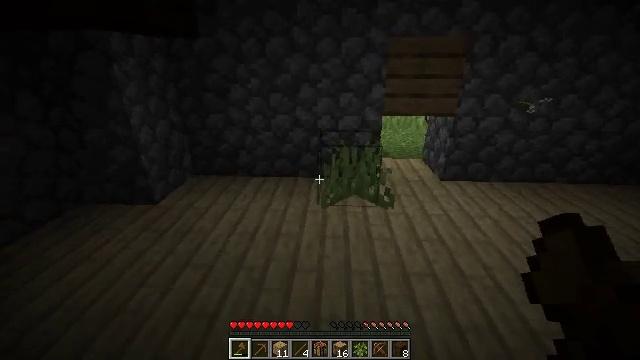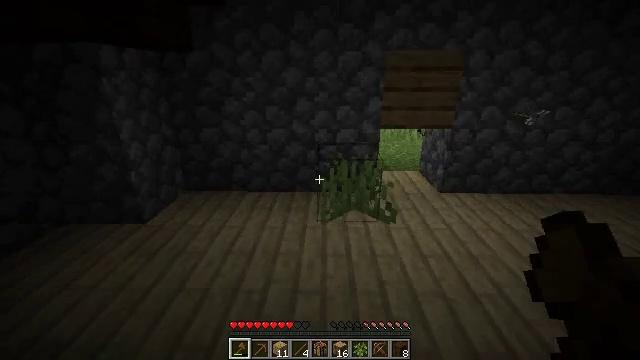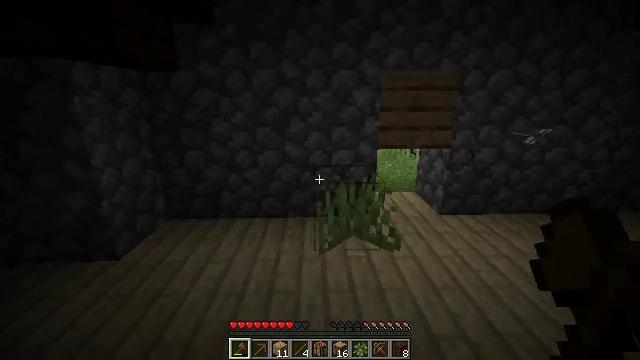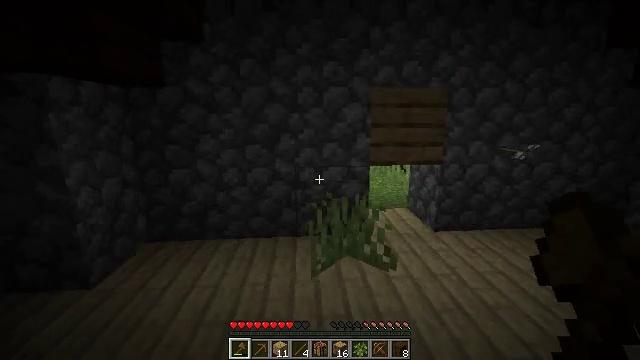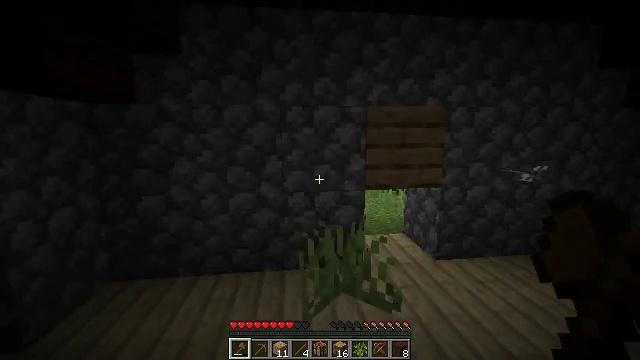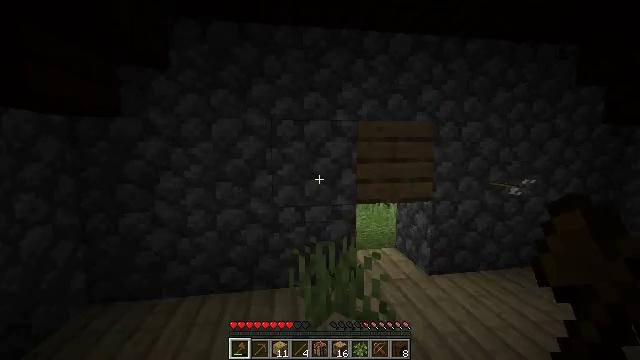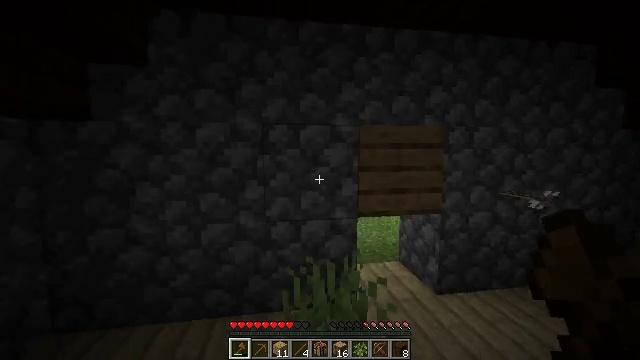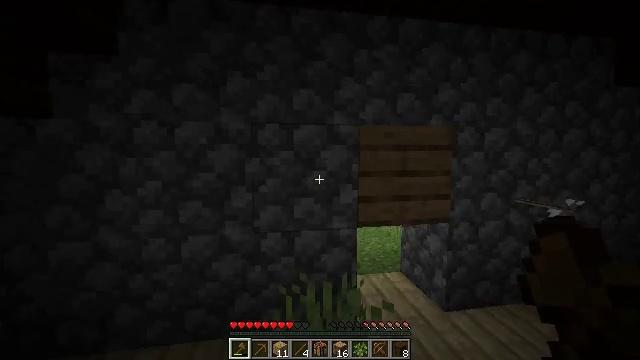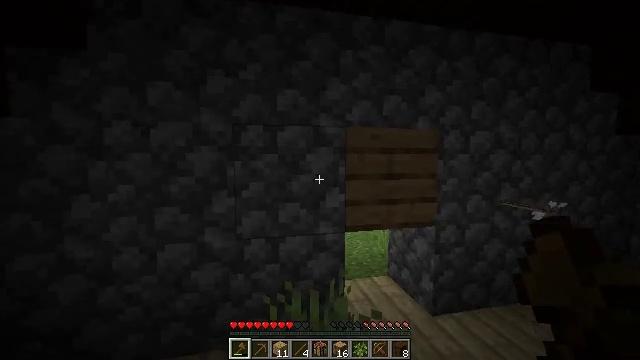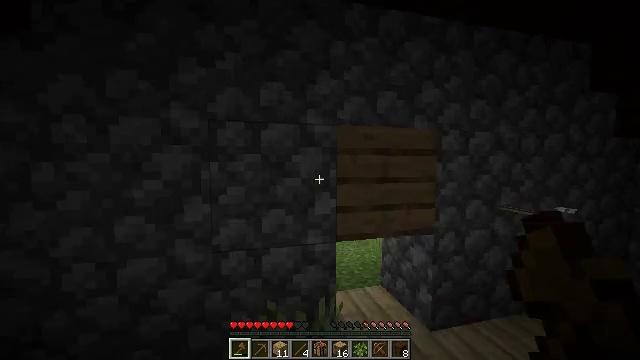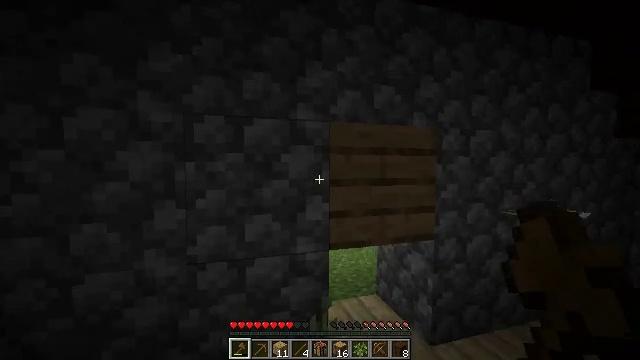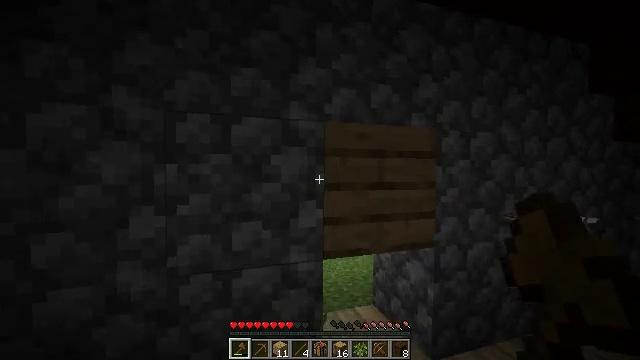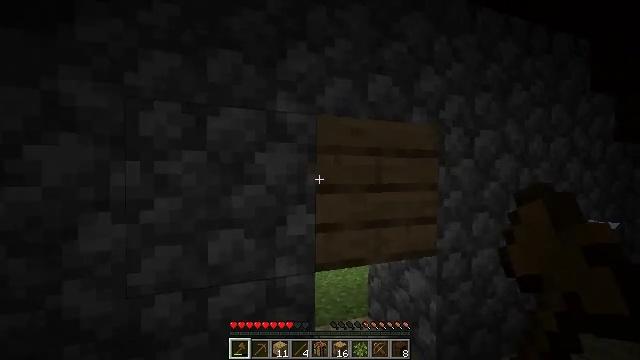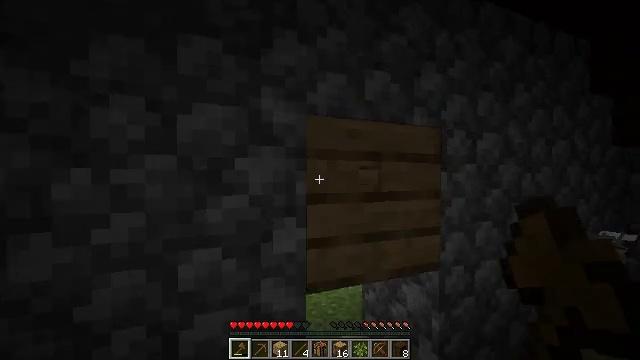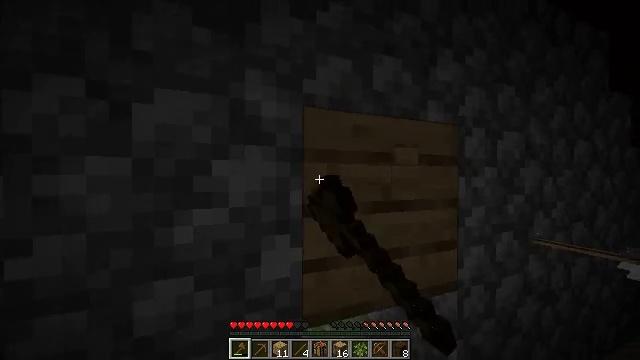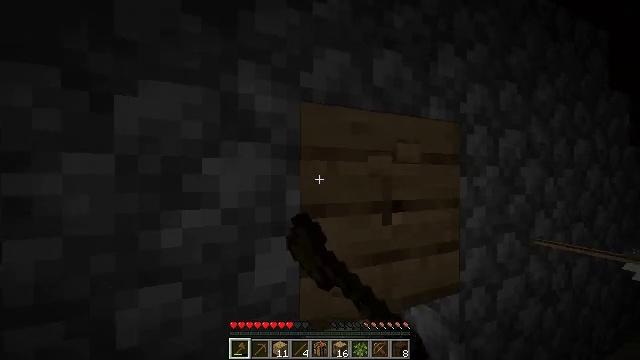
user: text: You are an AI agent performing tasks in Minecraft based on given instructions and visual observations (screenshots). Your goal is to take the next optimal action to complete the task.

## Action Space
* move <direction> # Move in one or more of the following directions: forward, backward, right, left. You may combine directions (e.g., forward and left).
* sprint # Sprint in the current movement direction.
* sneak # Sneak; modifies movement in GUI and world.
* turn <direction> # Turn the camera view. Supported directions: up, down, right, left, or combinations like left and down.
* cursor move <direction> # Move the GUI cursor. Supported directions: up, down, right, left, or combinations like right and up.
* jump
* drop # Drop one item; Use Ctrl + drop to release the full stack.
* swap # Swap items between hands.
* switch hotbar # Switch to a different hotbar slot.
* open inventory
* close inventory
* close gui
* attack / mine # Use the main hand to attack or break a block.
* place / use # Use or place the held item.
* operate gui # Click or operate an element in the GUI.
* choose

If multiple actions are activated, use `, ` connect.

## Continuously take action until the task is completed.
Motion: motion action
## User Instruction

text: Break the existing planks.
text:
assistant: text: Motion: move forward, turn right and up
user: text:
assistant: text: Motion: move forward, turn right and up
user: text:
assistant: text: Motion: move forward, turn right and up
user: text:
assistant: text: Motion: move forward, turn right and up
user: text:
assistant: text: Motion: move forward, turn right and up
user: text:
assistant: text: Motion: move forward
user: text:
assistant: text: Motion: move forward
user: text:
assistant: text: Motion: move forward, turn right
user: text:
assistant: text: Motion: move forward, turn right
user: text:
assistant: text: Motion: move forward, turn right
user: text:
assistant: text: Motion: move forward, turn right and up
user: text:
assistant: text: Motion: move forward, turn right
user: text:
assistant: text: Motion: move forward, turn right, attack / mine
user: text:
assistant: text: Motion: turn right, attack / mine
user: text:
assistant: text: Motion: attack / mine
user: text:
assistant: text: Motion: attack / mine
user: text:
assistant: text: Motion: attack / mine
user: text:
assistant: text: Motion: attack / mine
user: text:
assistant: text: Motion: attack / mine
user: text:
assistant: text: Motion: turn right and down, attack / mine
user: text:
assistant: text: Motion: attack / mine
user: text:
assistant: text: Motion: attack / mine
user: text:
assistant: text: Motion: attack / mine
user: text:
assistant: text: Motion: move back, attack / mine
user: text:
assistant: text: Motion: move back, attack / mine
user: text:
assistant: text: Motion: move back, attack / mine
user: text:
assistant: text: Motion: move back, attack / mine
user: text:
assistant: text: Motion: attack / mine
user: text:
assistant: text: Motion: attack / mine
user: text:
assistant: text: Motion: attack / mine